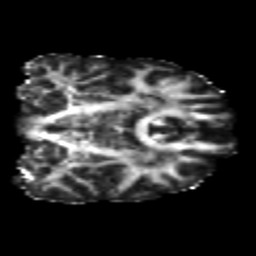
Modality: FA
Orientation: coronal
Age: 21
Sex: female
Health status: healthy
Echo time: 0.074 s